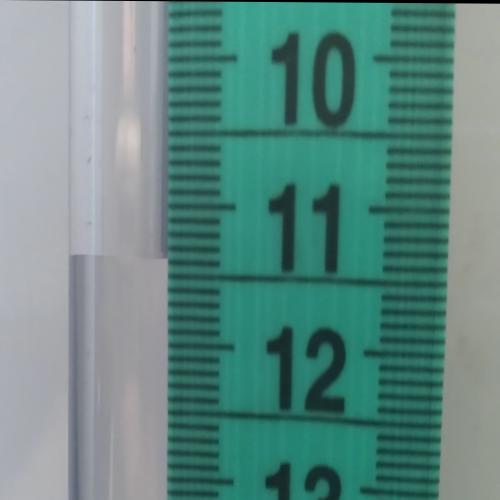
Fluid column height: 11.4 cm